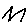
Label: zigzag